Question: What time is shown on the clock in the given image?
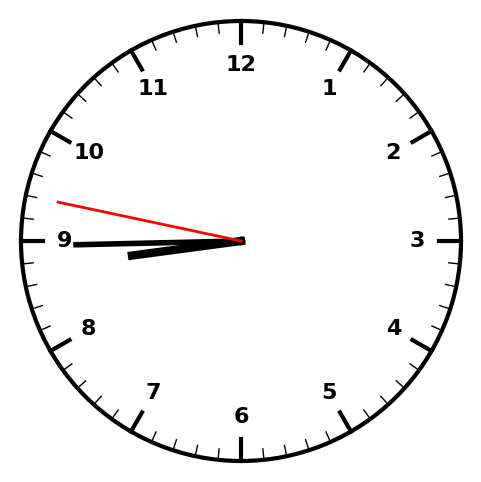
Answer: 08:44:47